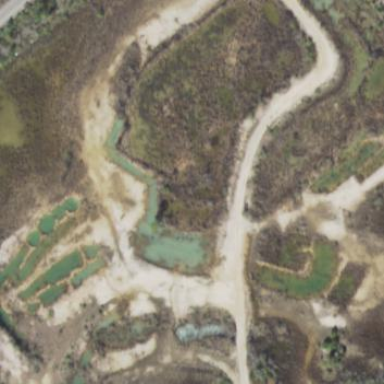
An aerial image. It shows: Brownfield area with sand as resource.